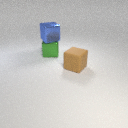
large brown rubber cube to the right of large green metal cube